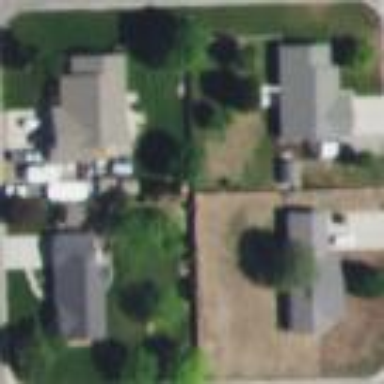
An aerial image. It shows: Residential area consisting of single-family homes.